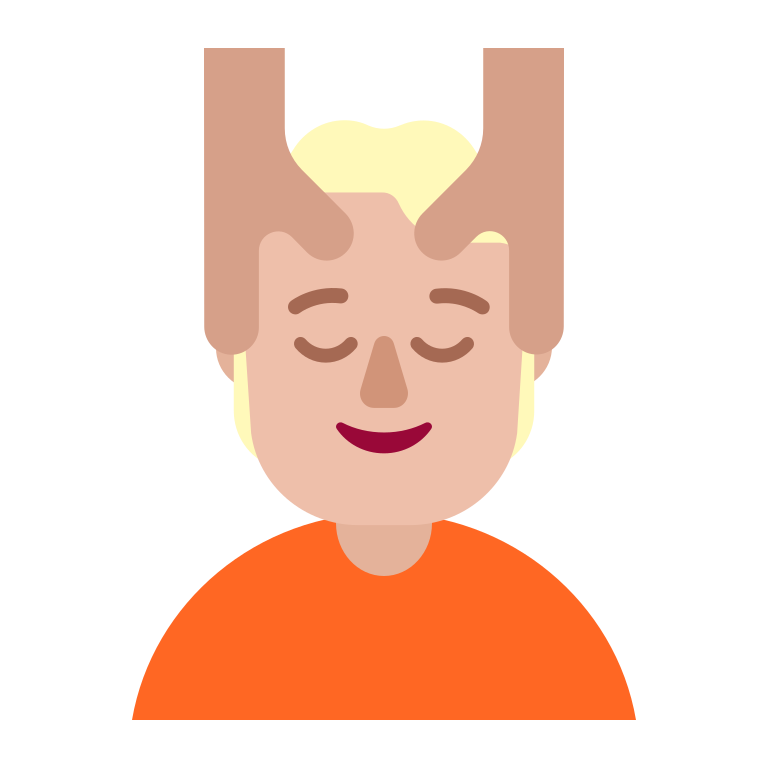
person getting massage flat  light